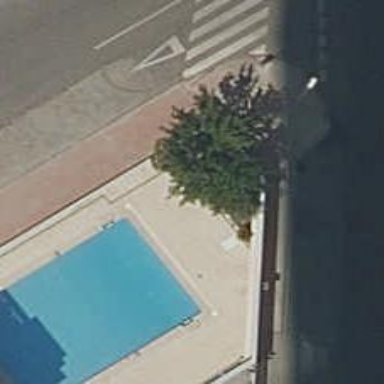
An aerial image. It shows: Swimming pool located in leisure land.